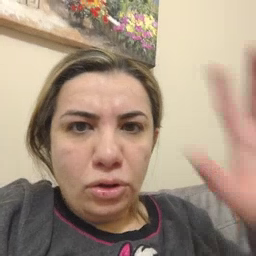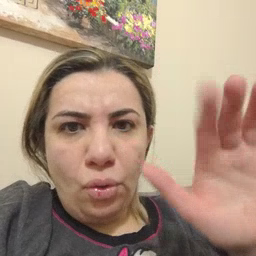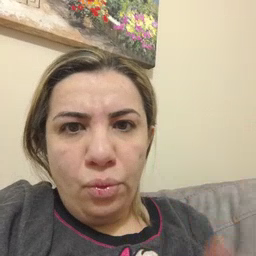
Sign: snow